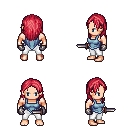
a pixel art fantasy rpg character, male body template, human, light skin, blue vest, white pants, ruby red long hairstyle, metal gloves, dagger, four views (front, back, left, right), 2x2 character sprite sheet, small pixel art, hard edges, no anti-aliasing